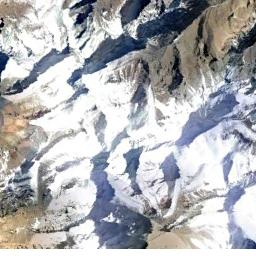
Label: snowberg